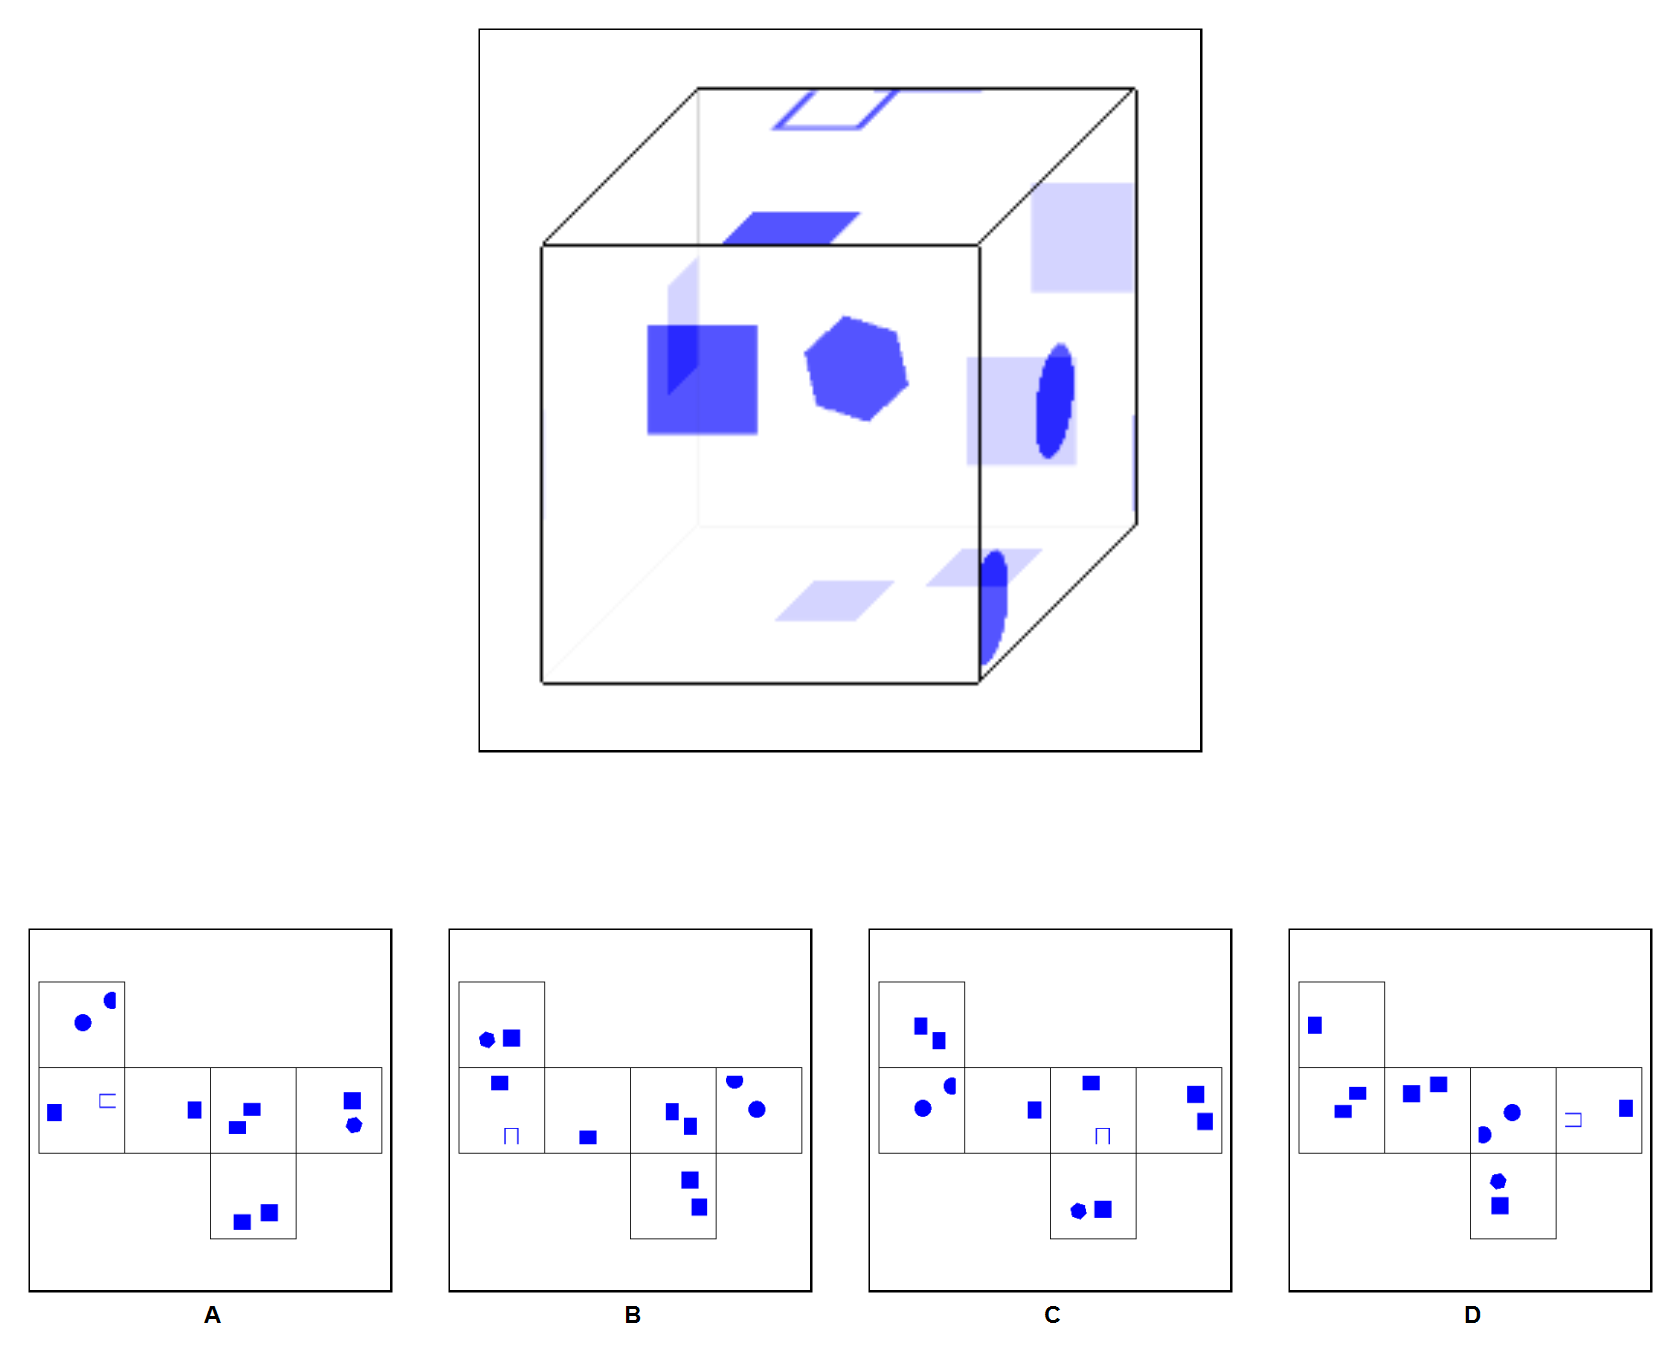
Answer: B